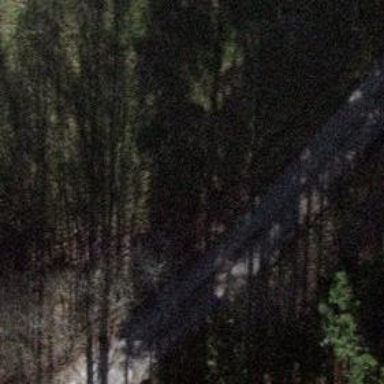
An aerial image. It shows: Well-maintained track road of grade 1.